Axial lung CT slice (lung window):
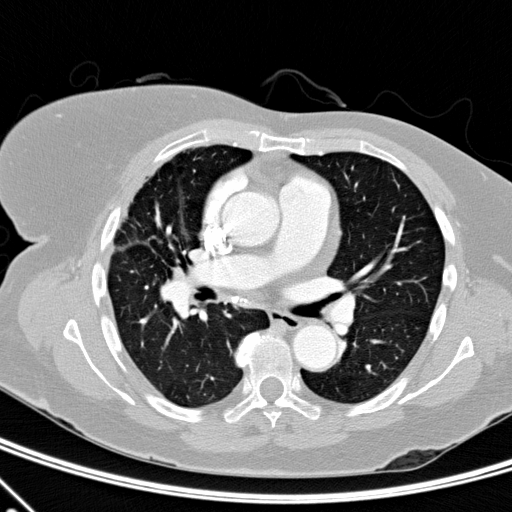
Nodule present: no